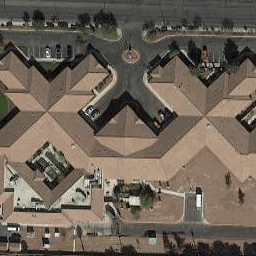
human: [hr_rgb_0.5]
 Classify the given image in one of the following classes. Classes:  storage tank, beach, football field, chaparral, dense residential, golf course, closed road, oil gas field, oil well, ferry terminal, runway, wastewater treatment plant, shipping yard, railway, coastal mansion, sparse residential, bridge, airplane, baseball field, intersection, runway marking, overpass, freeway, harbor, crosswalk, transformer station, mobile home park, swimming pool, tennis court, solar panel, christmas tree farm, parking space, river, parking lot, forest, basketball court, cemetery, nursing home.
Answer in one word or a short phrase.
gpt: nursing home